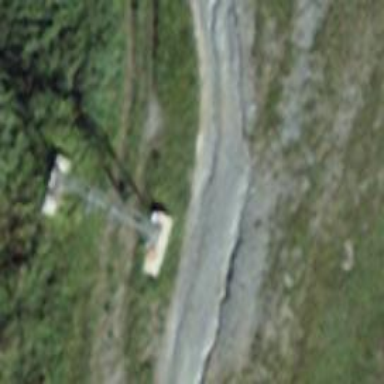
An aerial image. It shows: Pylon used for aerialway.